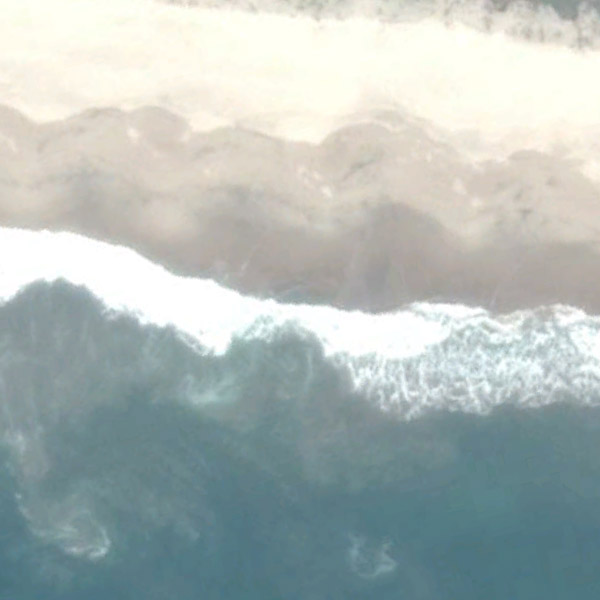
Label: Beach